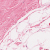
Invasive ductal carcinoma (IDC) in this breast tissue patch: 0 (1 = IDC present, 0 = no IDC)